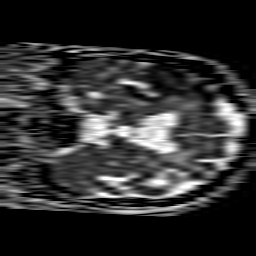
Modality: ADC
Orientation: coronal
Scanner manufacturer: philips
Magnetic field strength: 1.5 T
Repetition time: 3.689 s
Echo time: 0.09411 s